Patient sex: M
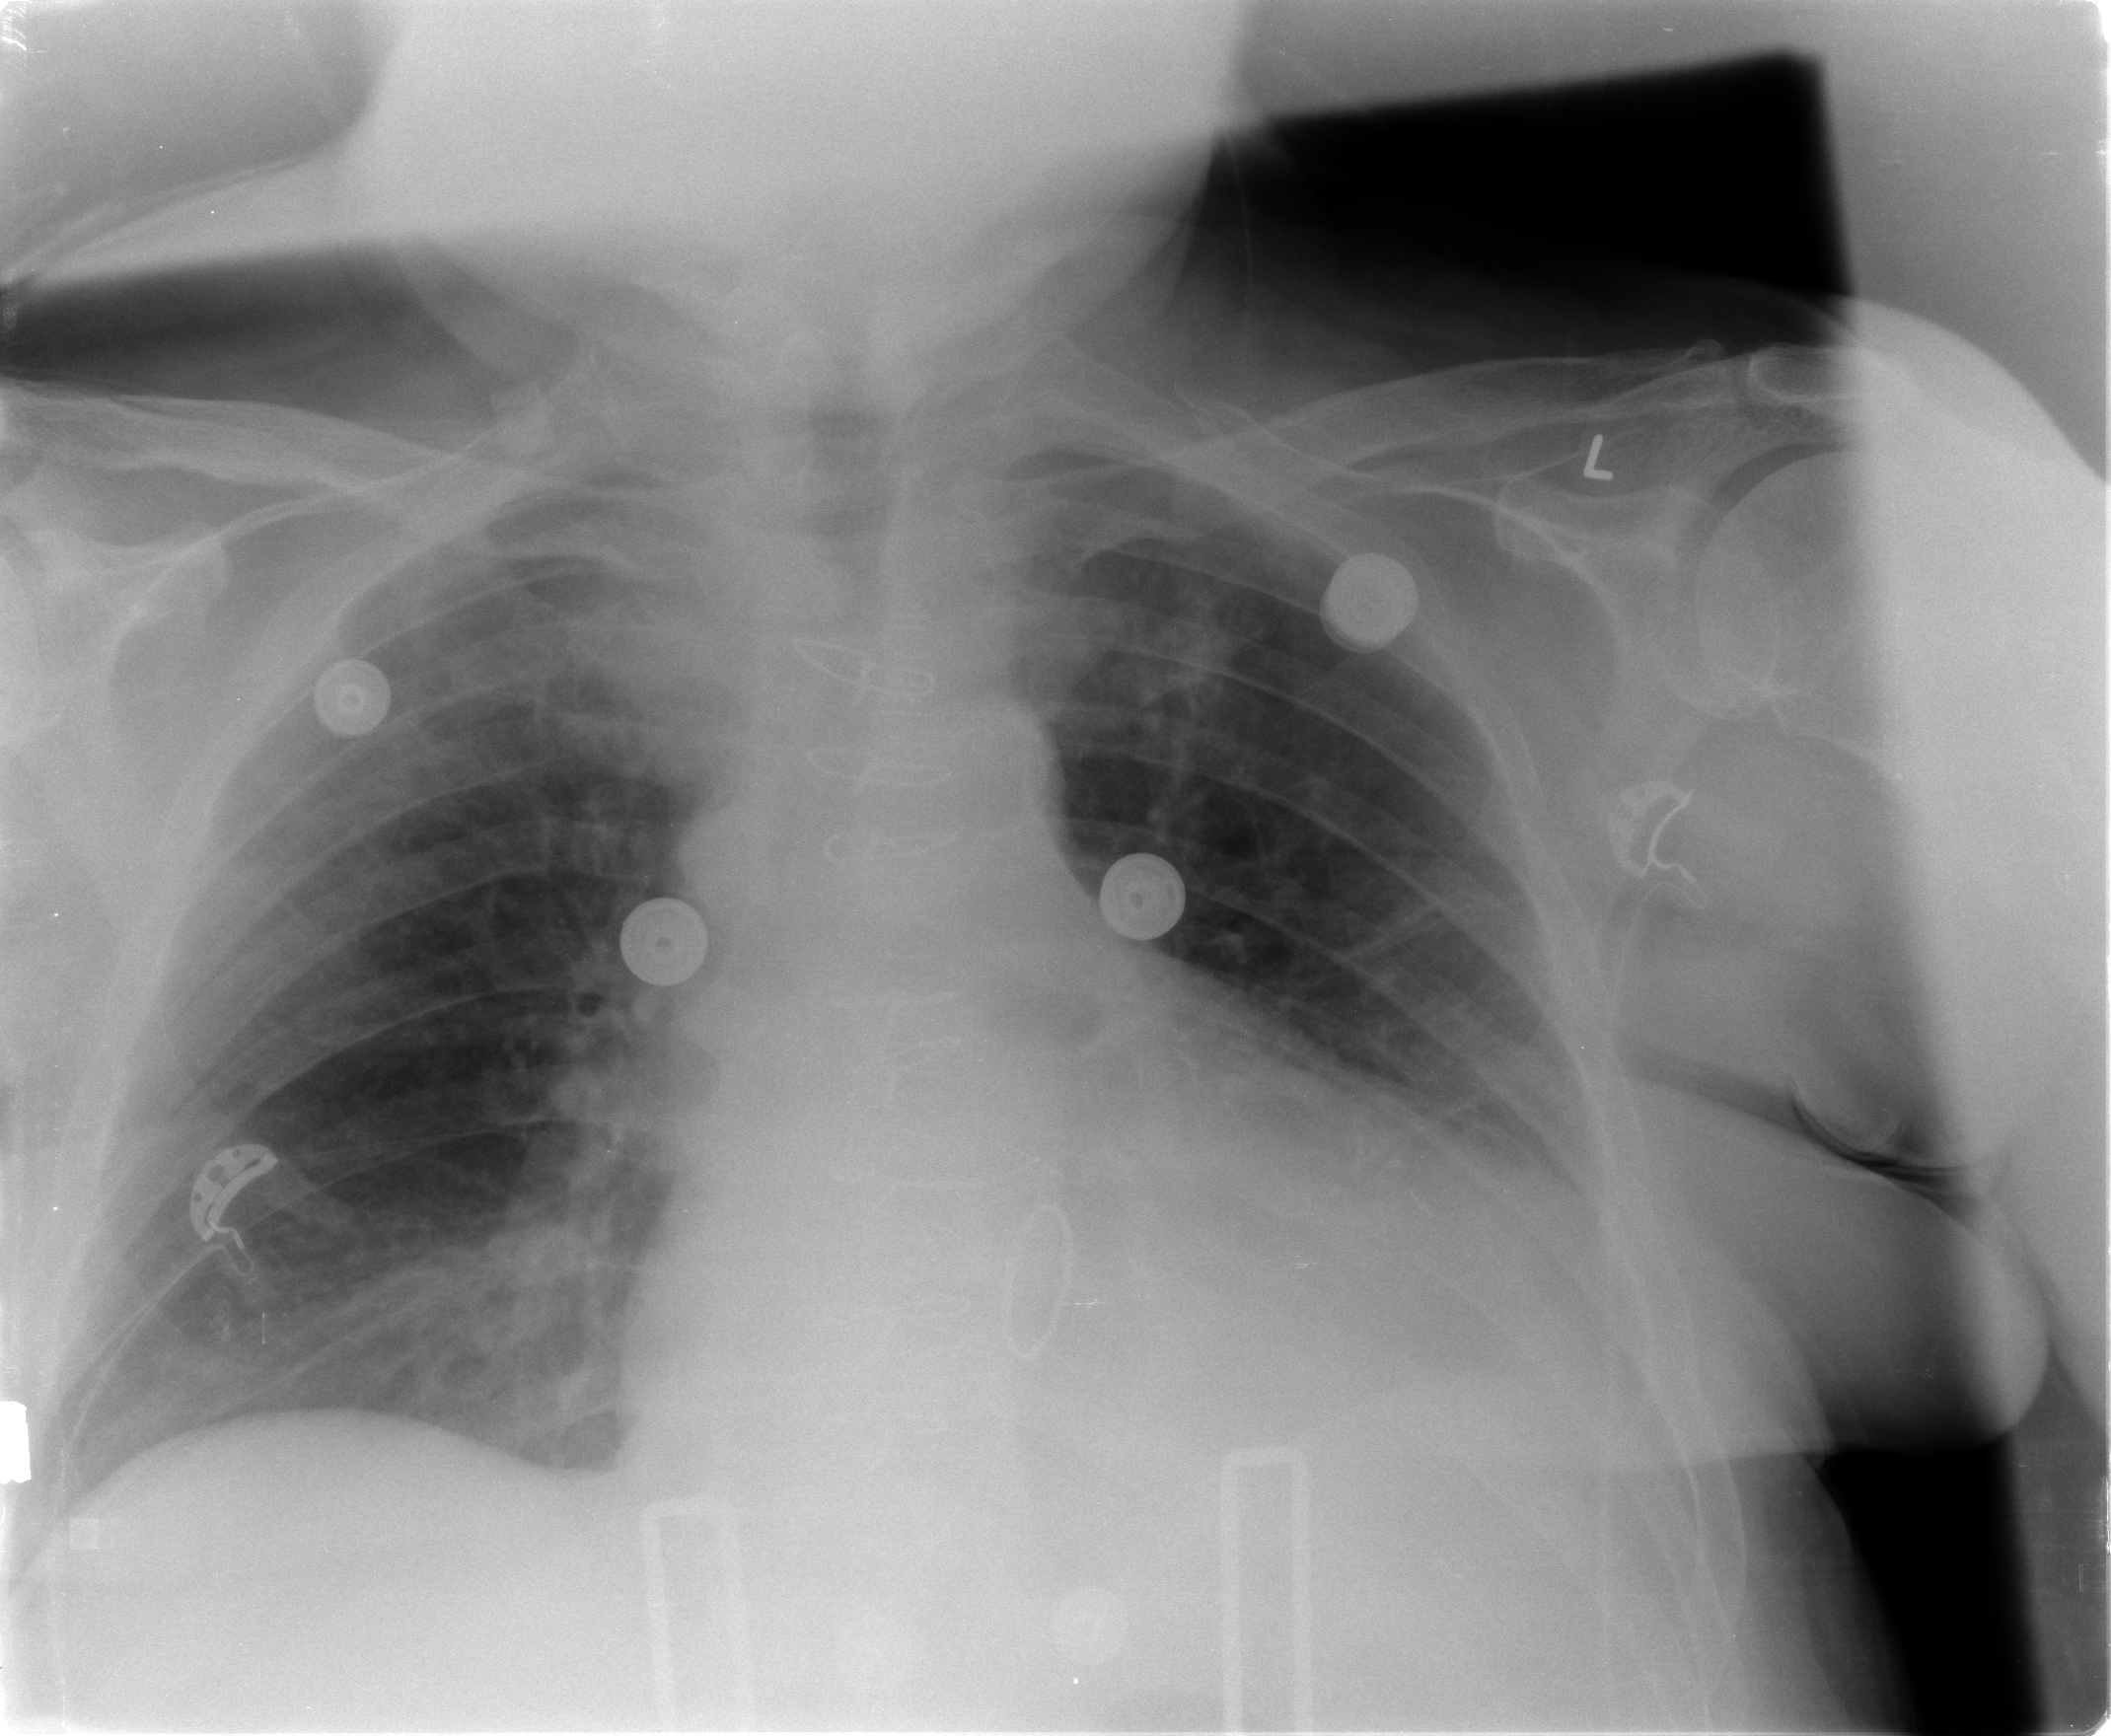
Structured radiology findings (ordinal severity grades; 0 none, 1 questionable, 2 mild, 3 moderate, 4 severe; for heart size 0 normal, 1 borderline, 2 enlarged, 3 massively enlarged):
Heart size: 2
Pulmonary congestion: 0
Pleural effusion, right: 0
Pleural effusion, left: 0
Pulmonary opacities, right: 0
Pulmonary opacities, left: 0
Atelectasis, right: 2
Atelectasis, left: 2